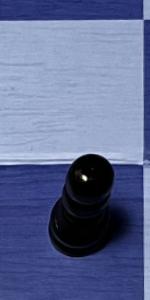
Label: Pawn_Black